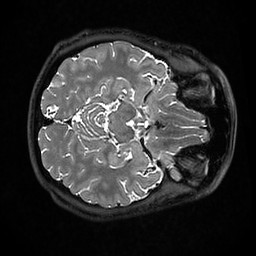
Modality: T2w
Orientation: axial
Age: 26
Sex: male
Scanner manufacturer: ge
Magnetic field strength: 3 T
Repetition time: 3.202 s
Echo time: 0.05886 s